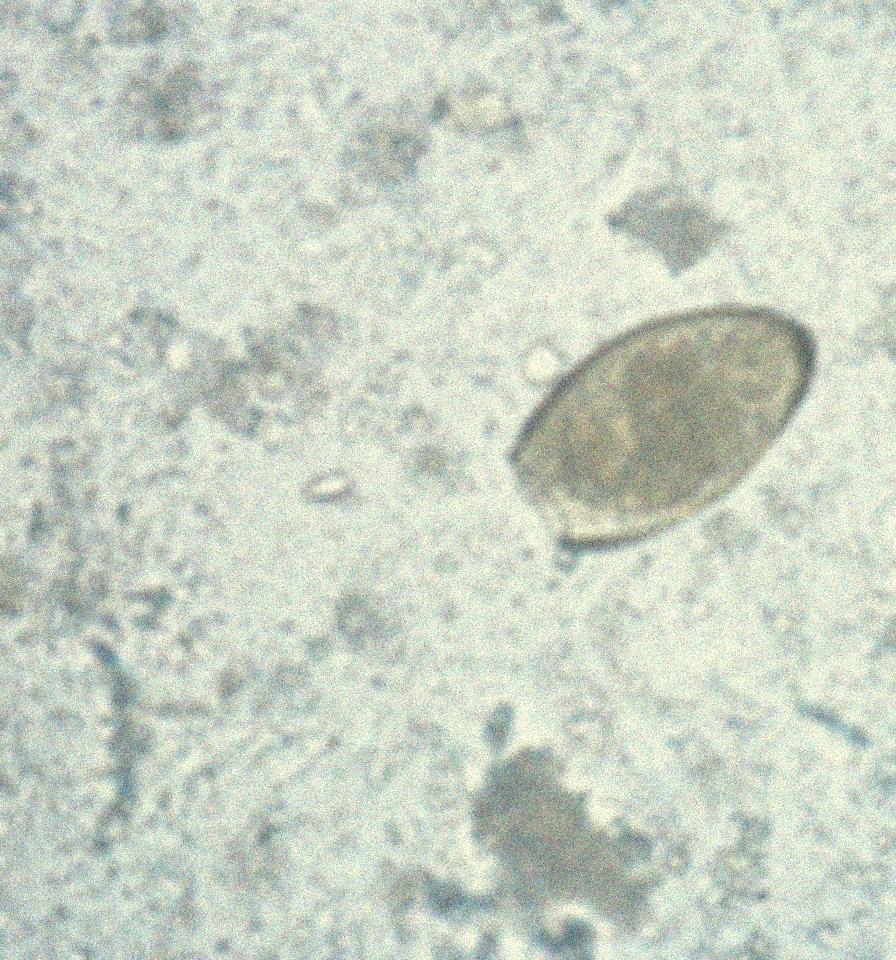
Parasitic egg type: Paragonimus spp